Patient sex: M
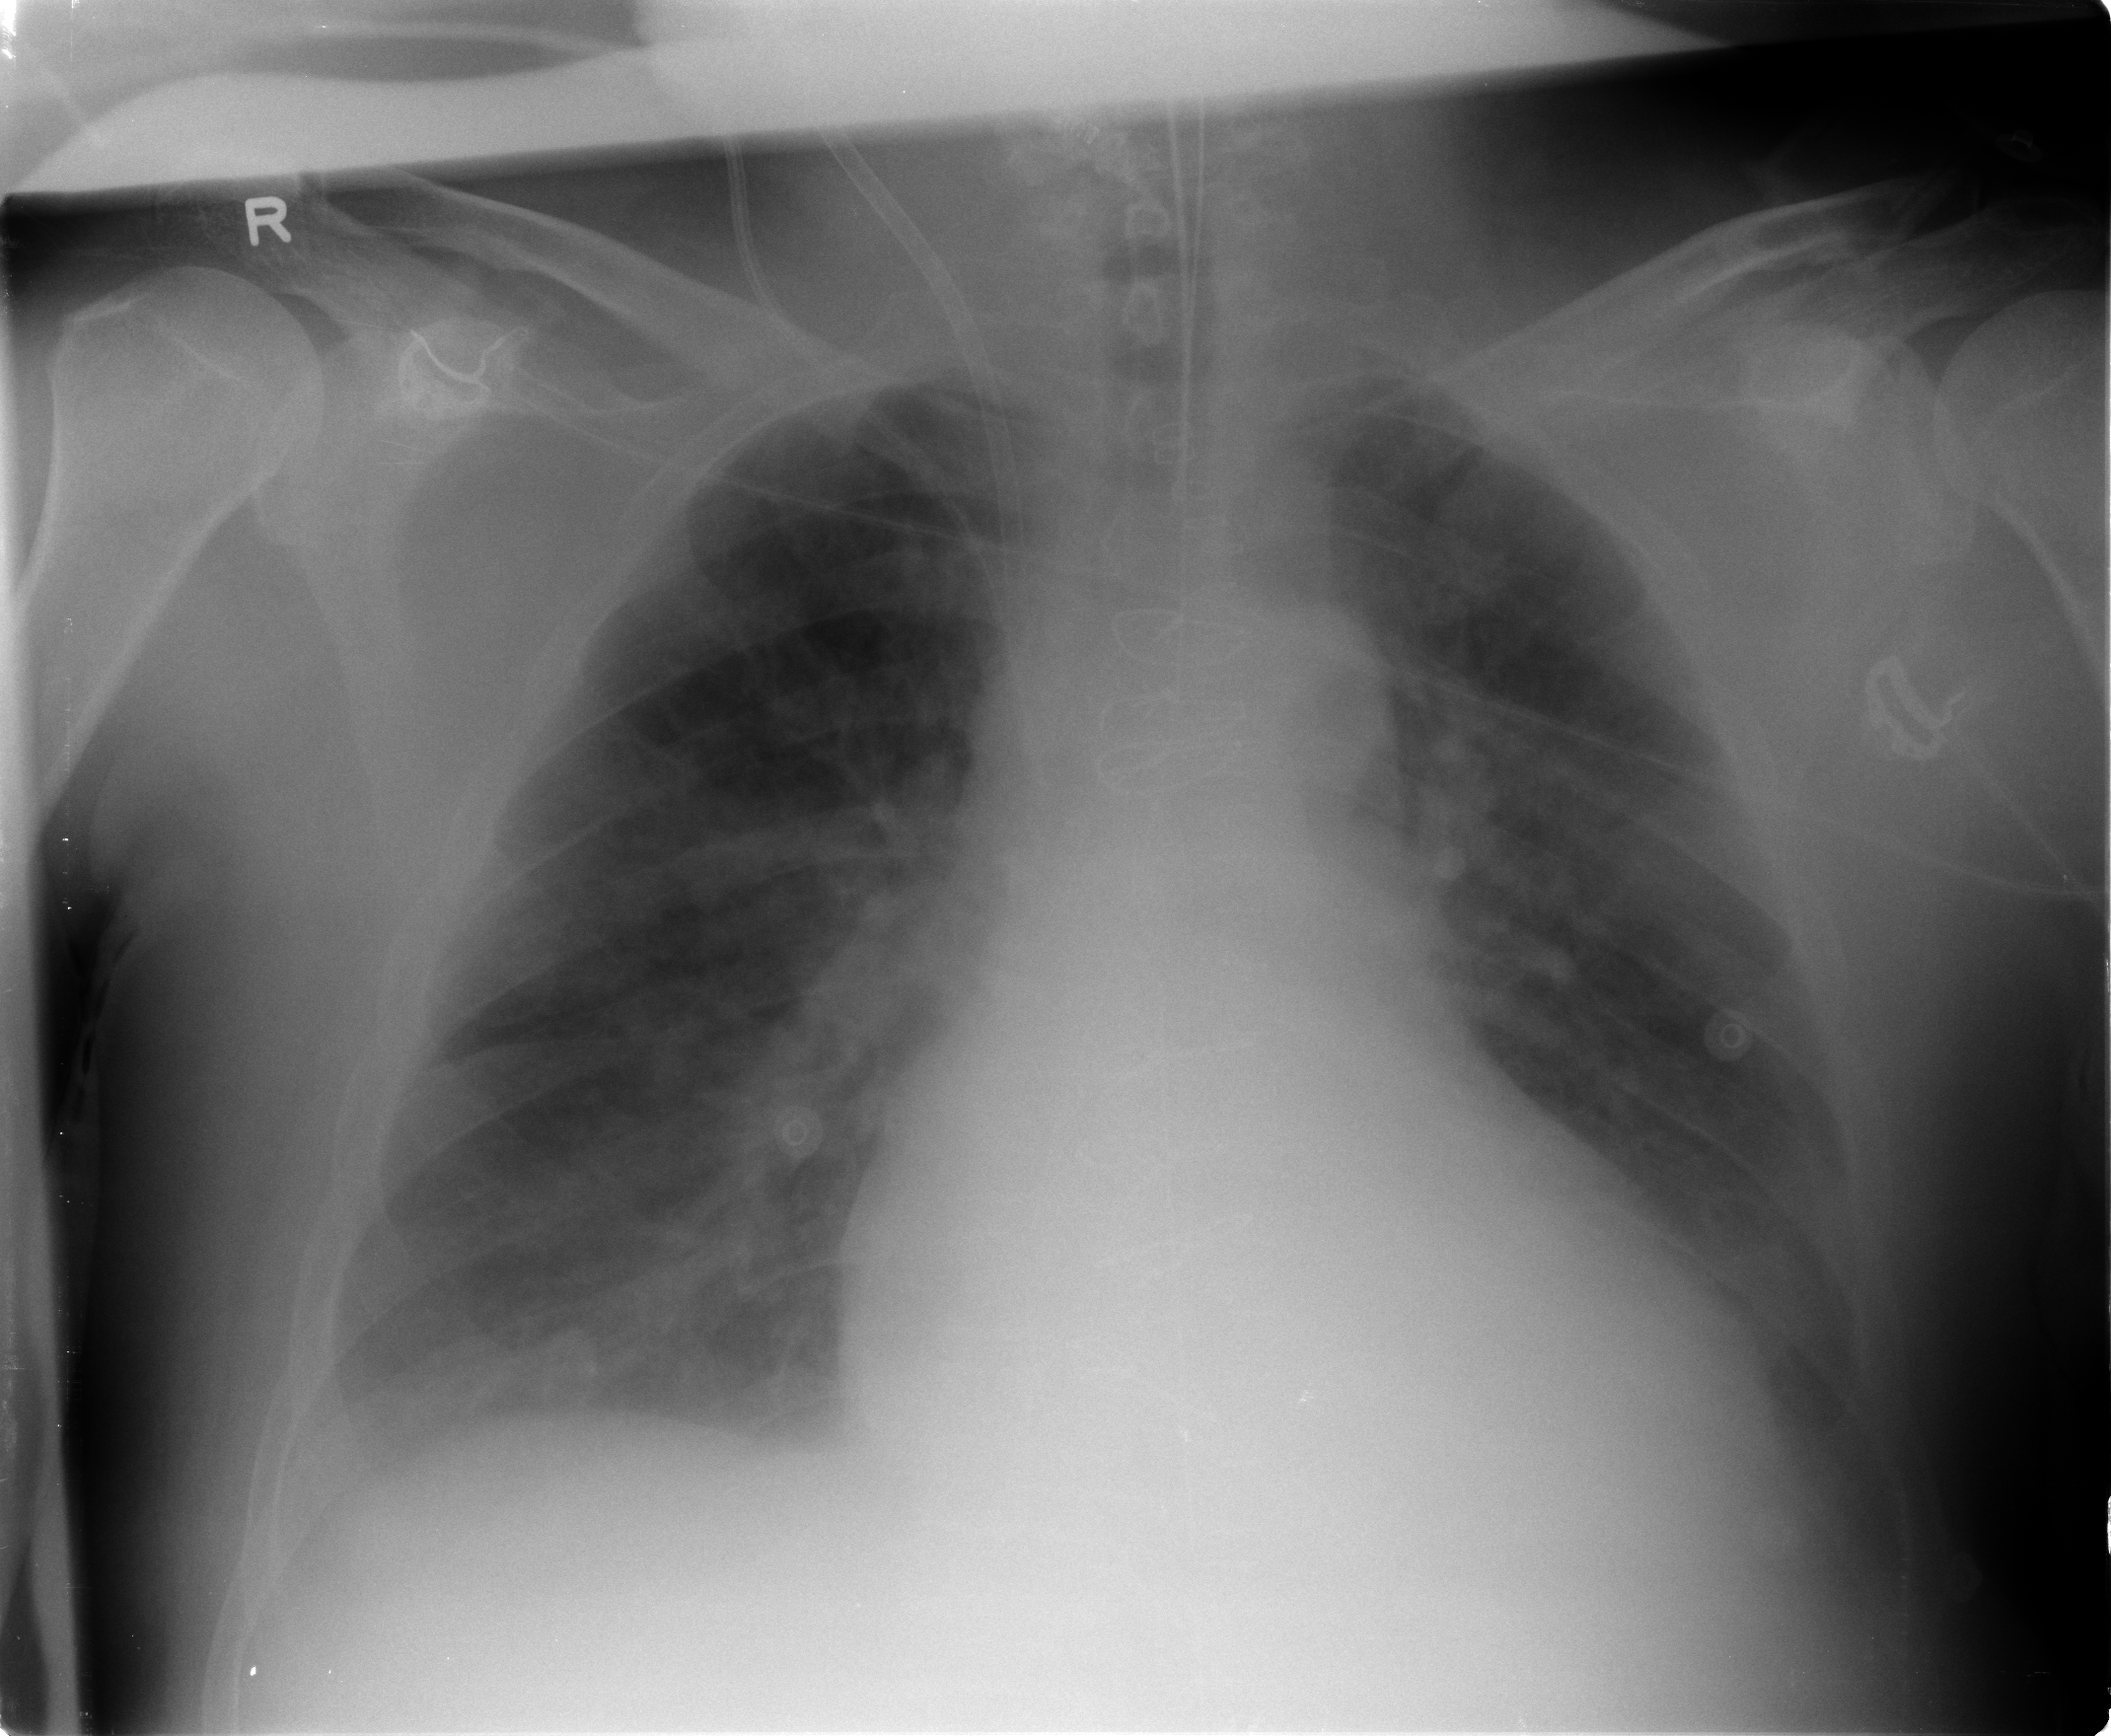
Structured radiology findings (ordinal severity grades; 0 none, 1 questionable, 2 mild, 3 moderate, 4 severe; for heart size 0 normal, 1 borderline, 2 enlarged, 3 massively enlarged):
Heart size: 2
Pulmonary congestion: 2
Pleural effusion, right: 2
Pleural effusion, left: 2
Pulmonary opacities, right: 0
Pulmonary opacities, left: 0
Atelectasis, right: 2
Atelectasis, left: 2